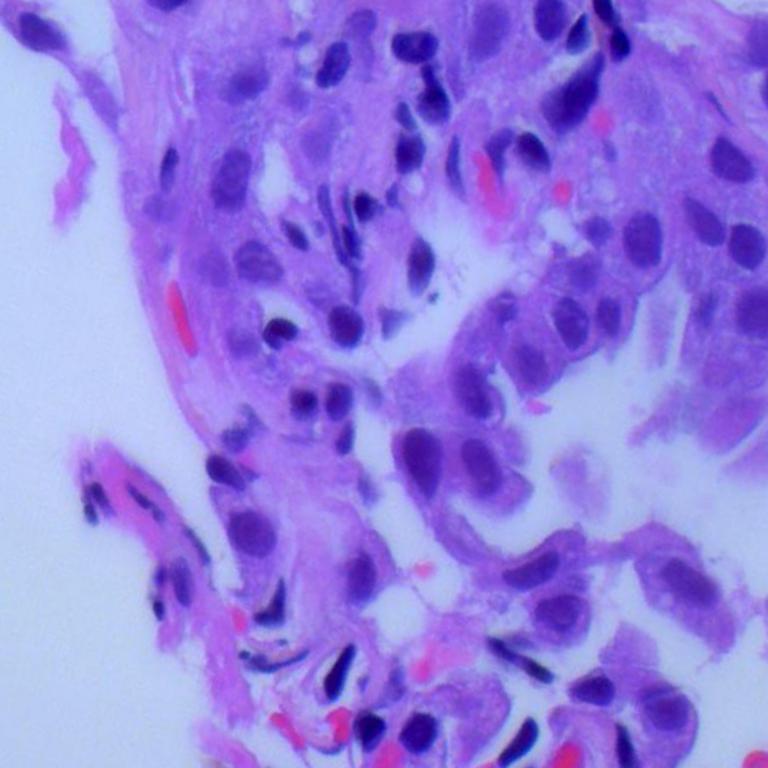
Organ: lung
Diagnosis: adenocarcinomas